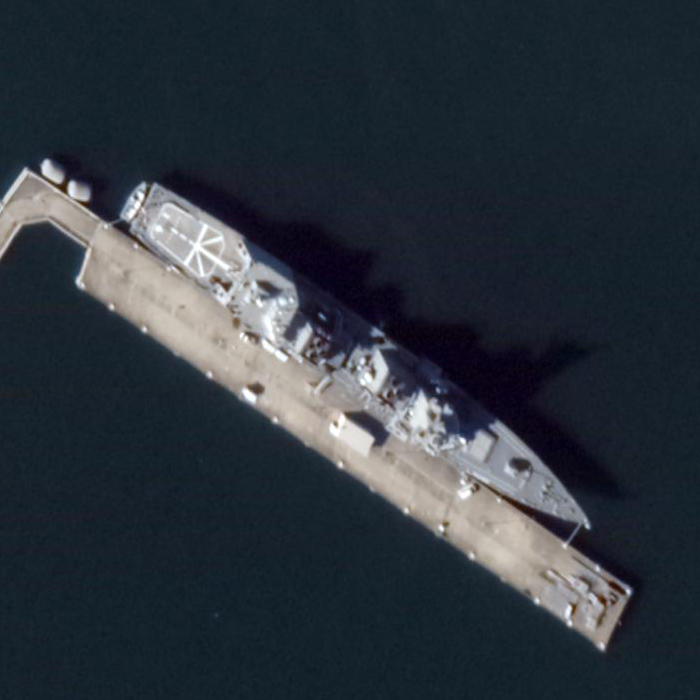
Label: Akizuki-class_destroyer